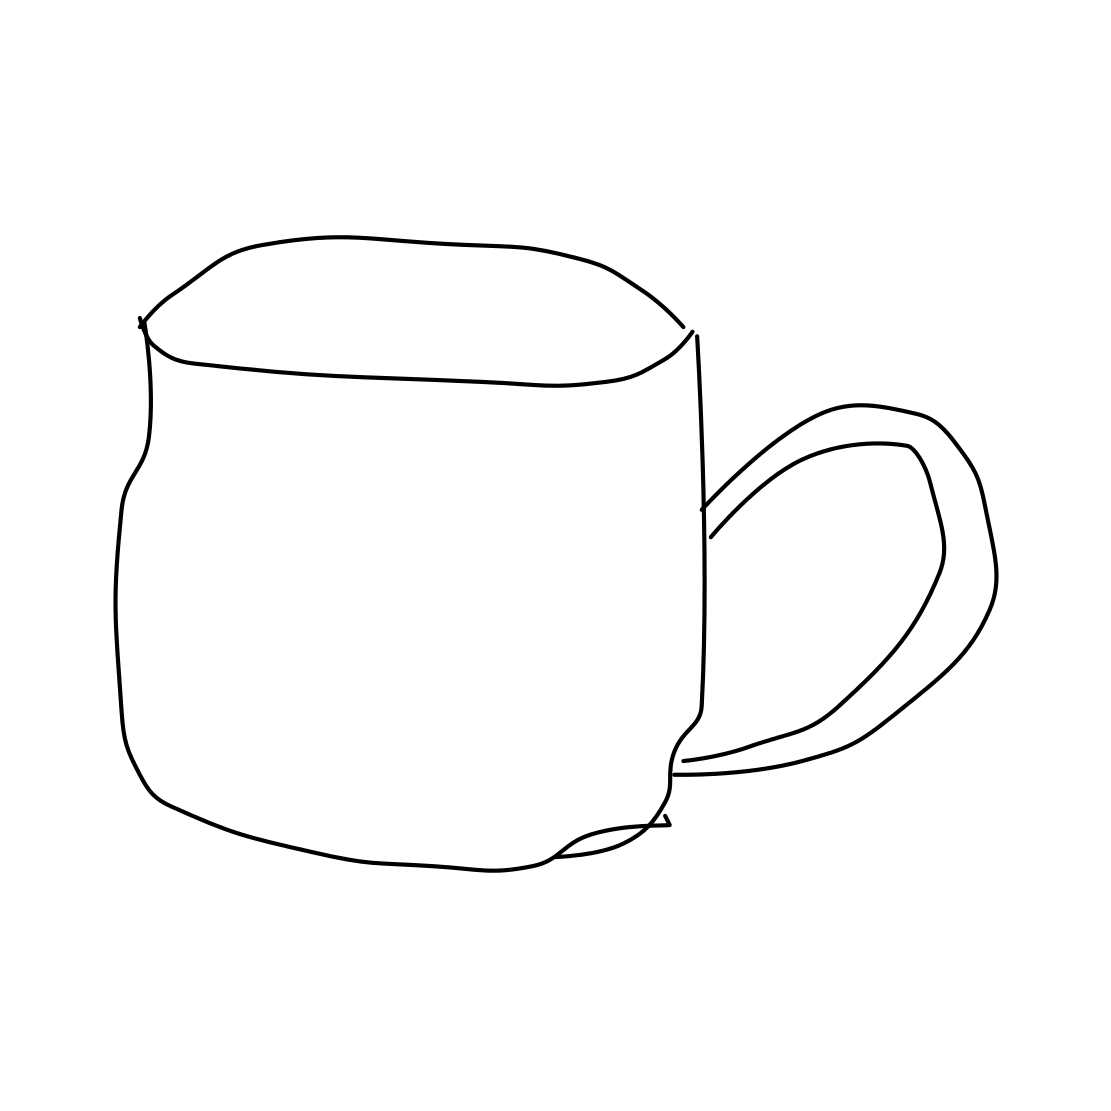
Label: teacup